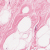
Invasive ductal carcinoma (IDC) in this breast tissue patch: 0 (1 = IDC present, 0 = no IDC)